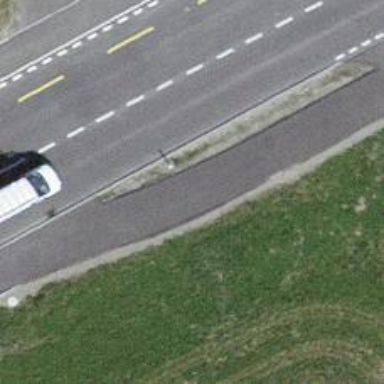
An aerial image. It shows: Asphalt cycleway.